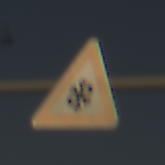
Verkehrszeichen: SchneeOderEisglaette
Umgebung: Outdoor, Nature
Tageszeit: SunriseSunset
Wetter: Clear
Licht: Natural
Jahreszeit: NotSpecified
Kontrast: HighContrast